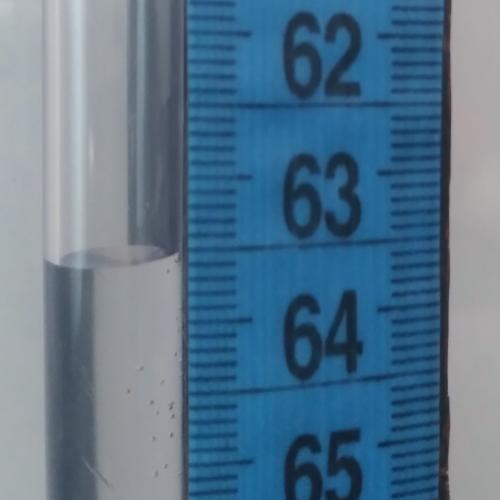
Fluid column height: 63.5 cm